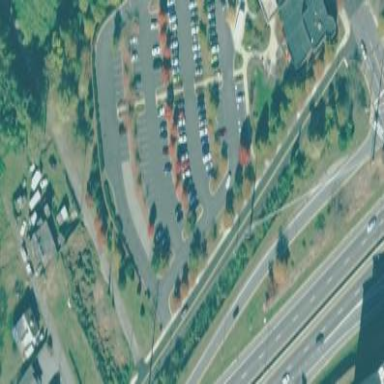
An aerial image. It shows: Parking area with surface.